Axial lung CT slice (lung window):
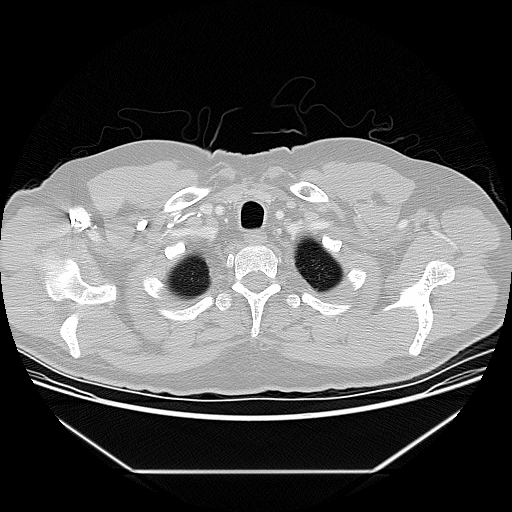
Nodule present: no